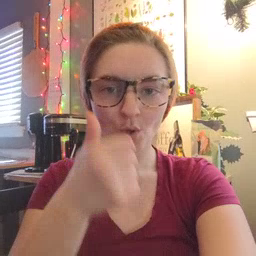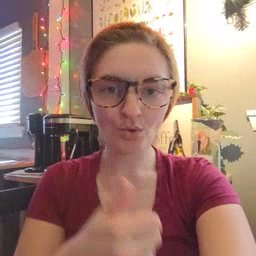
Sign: tomorrow